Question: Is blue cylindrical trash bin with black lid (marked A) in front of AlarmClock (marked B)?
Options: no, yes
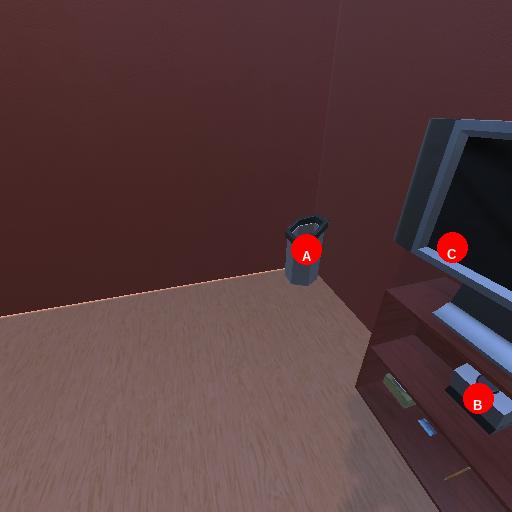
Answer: no